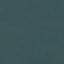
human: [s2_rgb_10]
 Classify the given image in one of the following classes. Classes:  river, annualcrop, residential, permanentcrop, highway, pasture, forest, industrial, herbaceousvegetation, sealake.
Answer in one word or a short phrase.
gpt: SeaLake